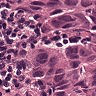
Metastatic tissue present: yes